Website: home-depot
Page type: review-order
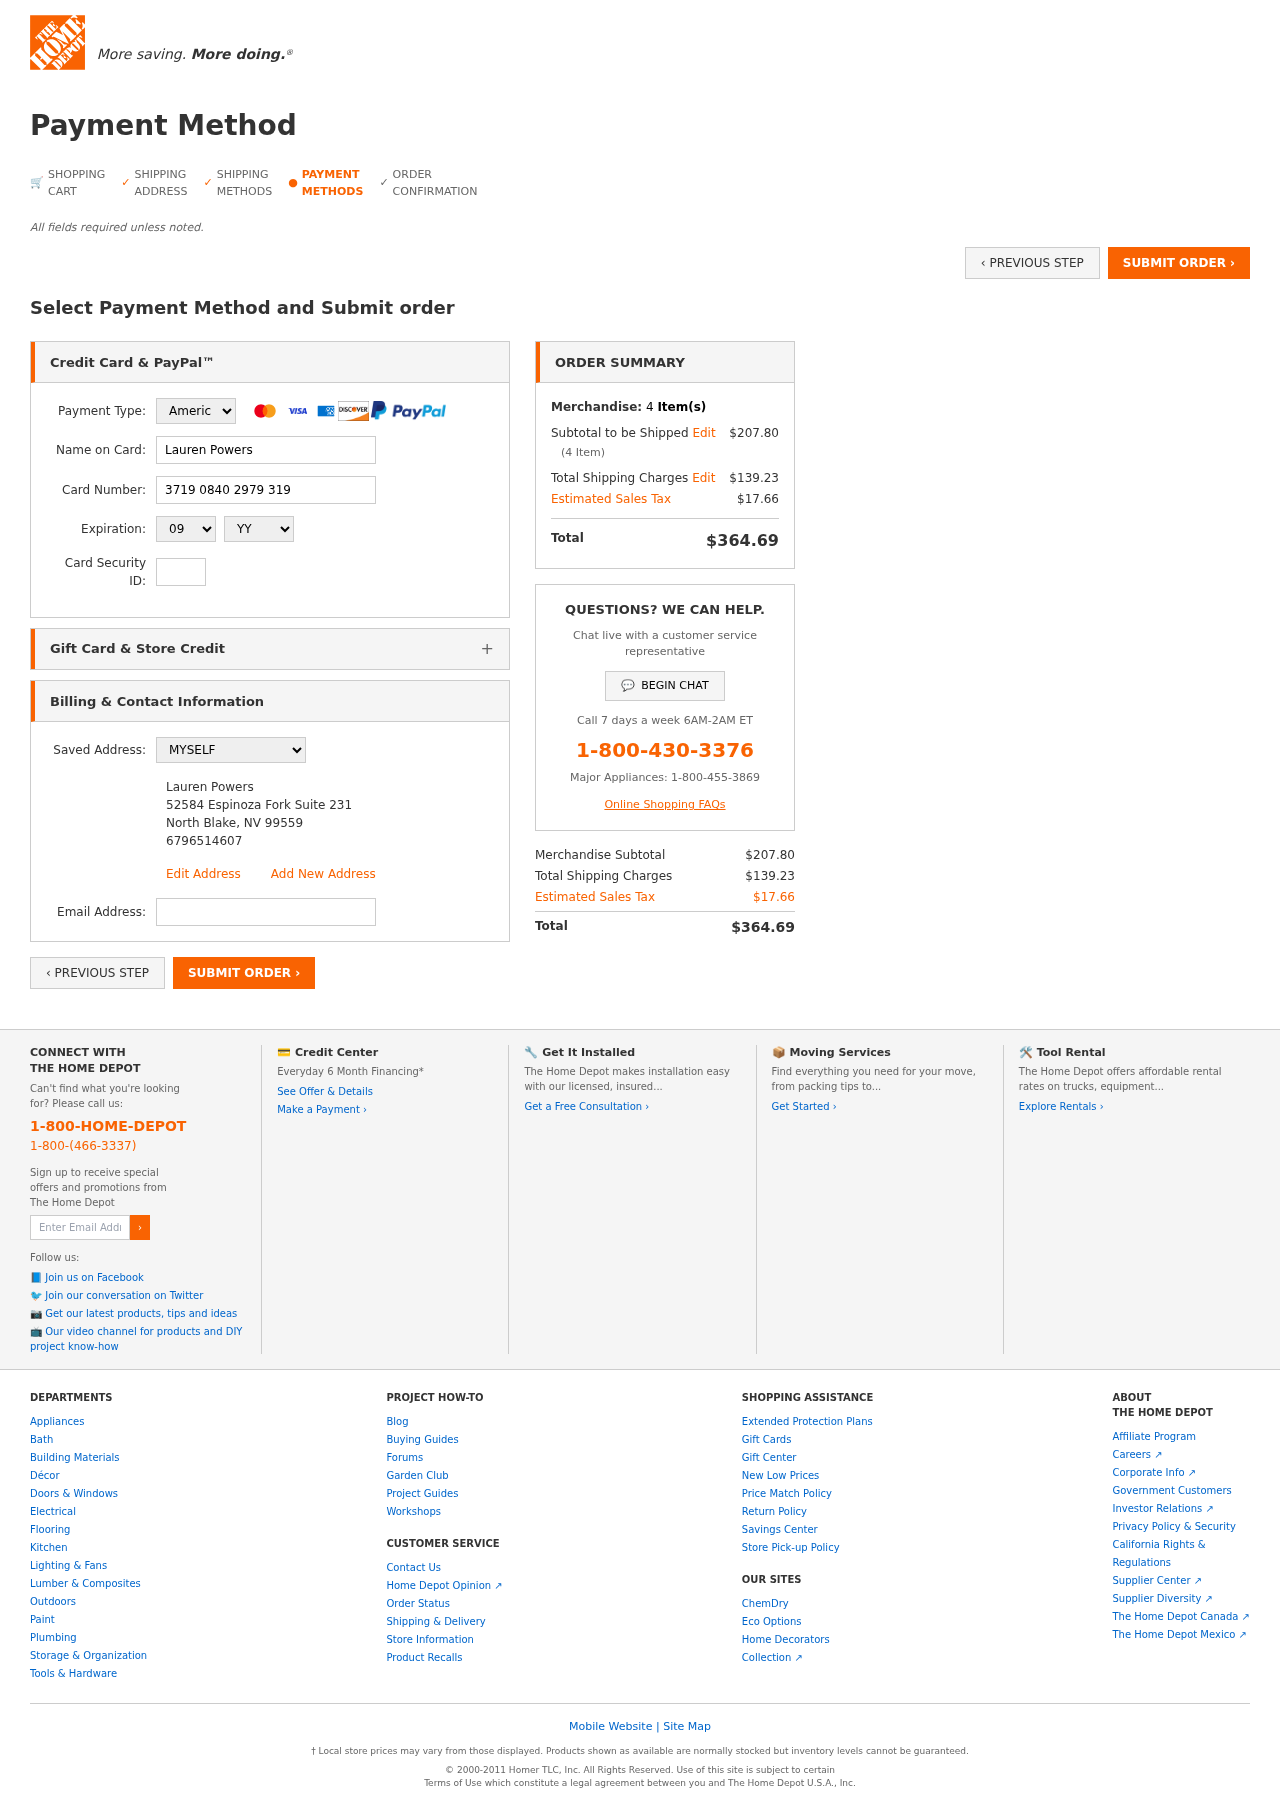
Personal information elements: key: PII_CARD_CVV
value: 4479
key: PII_CARD_EXPIRY_MONTH
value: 09
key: PII_CARD_EXPIRY_YEAR
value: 29
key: PII_CARD_NUMBER
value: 3719 0840 2979 319
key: PII_CARD_TYPE
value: American Express
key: PII_EMAIL
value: lauren_powers@hotmail.com
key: PII_FULLNAME
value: Lauren Powers
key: PII_FULLNAME2
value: Lauren Powers
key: PII_STREET2
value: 52584 Espinoza Fork Suite 231
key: PII_CITY2
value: North Blake
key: PII_STATE_ABBR2
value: NV
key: PII_POSTCODE2
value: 99559
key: PII_PHONE2
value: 6796514607
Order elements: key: ORDER_NUM_ITEMS
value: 4
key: ORDER_SUBTOTAL
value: $207.80
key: ORDER_NUM_ITEMS2
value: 4
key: ORDER_SHIPPING_COST
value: $139.23
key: ORDER_TAX
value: $17.66
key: ORDER_TOTAL
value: $364.69
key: ORDER_SUBTOTAL2
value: $207.80
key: ORDER_SHIPPING_COST2
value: $139.23
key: ORDER_TAX2
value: $17.66
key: ORDER_TOTAL2
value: $364.69